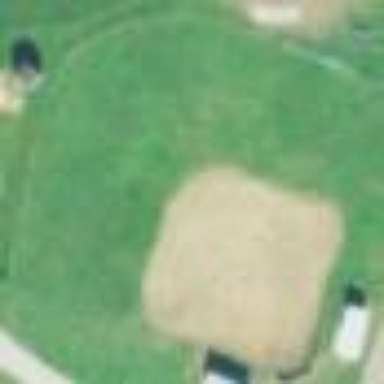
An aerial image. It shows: Baseball pitch for leisure land.